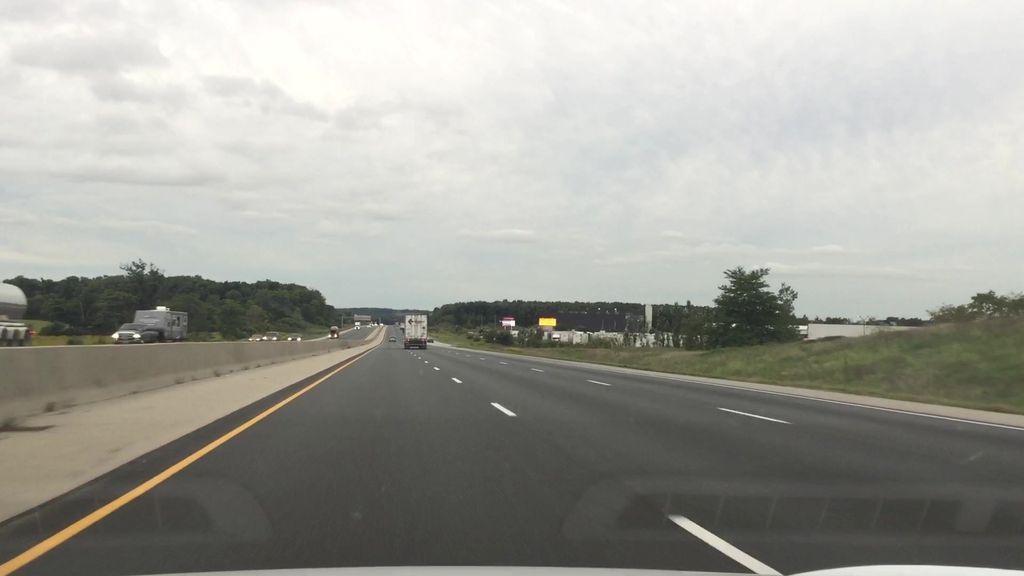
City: kitchener-waterloo